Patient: sex M, age 61
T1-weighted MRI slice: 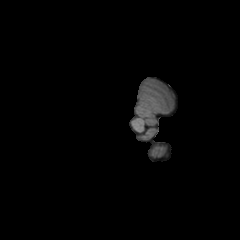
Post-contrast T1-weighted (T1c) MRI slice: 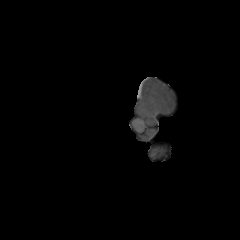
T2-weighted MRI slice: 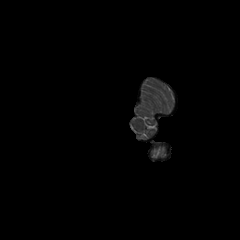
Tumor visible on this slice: no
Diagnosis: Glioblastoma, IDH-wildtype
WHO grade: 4